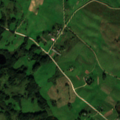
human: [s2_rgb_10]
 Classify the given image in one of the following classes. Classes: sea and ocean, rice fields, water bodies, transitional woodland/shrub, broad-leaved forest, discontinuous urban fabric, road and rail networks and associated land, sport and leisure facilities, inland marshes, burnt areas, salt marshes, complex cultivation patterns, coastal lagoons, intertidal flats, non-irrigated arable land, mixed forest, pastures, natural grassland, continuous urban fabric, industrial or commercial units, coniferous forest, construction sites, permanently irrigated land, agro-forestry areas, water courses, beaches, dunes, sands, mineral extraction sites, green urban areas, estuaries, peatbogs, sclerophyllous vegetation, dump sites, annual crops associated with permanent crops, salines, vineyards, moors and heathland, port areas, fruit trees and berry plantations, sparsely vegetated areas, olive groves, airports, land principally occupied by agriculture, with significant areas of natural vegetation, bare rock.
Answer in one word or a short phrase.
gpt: discontinuous urban fabric, pastures, complex cultivation patterns, land principally occupied by agriculture, with significant areas of natural vegetation, broad-leaved forest